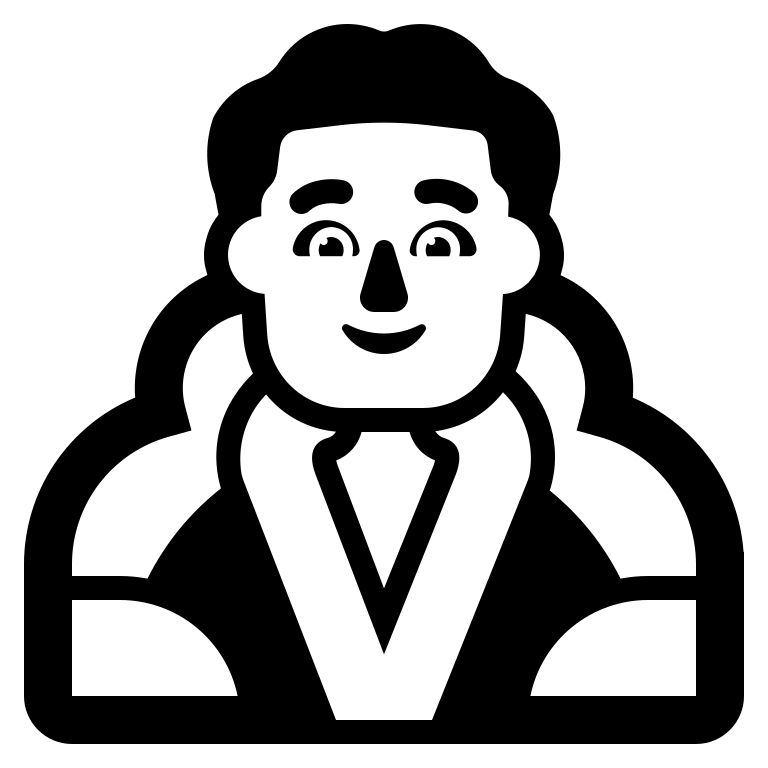
man in steamy room high contrast default